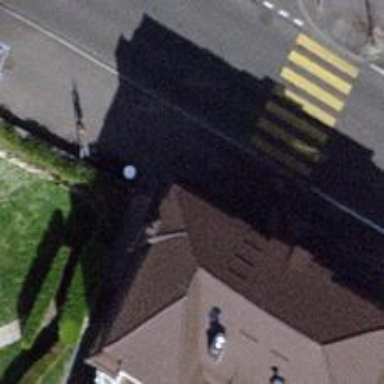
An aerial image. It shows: Set of steps on the road.